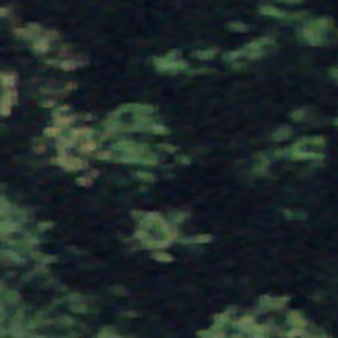
Label: other